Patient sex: M
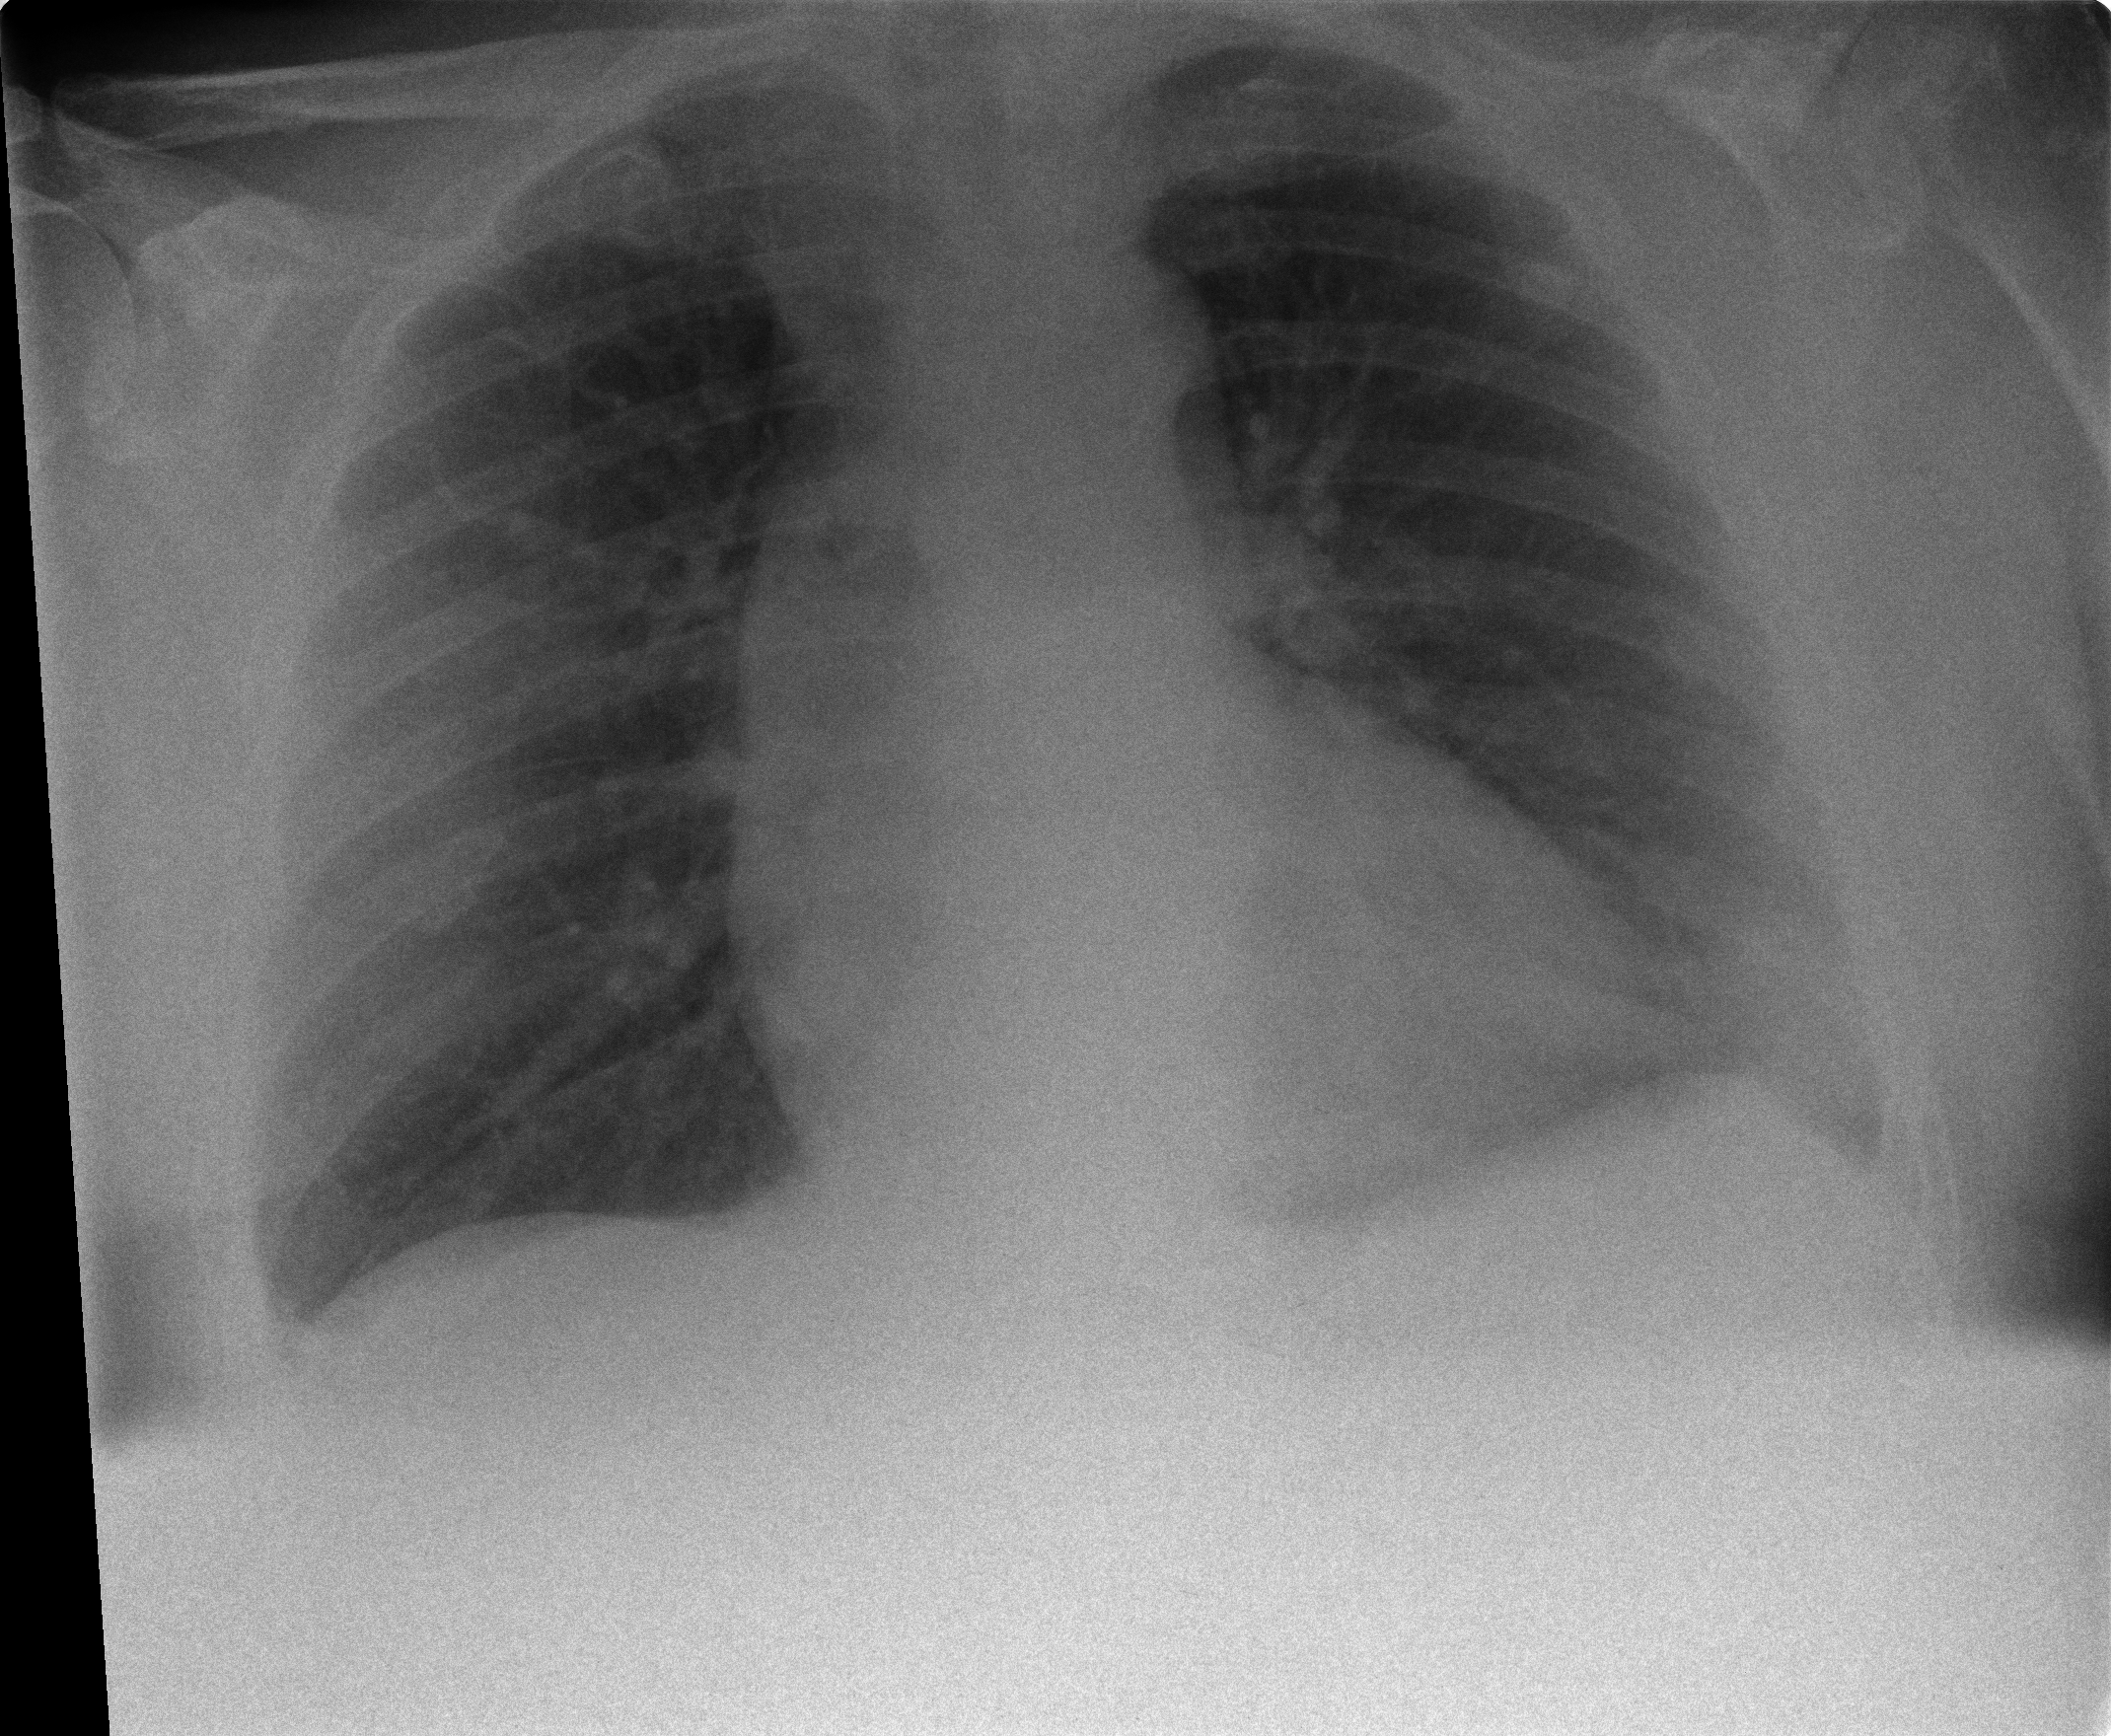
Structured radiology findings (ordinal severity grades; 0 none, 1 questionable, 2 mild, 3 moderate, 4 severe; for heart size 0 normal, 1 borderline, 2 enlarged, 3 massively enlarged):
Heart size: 2
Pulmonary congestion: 2
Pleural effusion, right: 0
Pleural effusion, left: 0
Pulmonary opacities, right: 0
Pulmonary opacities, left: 0
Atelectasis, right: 0
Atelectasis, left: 0